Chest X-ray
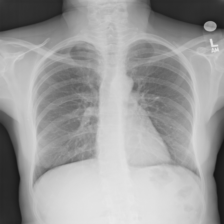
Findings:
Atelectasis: negative
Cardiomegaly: negative
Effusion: negative
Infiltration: negative
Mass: negative
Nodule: negative
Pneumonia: negative
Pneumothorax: negative
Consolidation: negative
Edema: negative
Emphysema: negative
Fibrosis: negative
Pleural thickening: negative
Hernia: negative